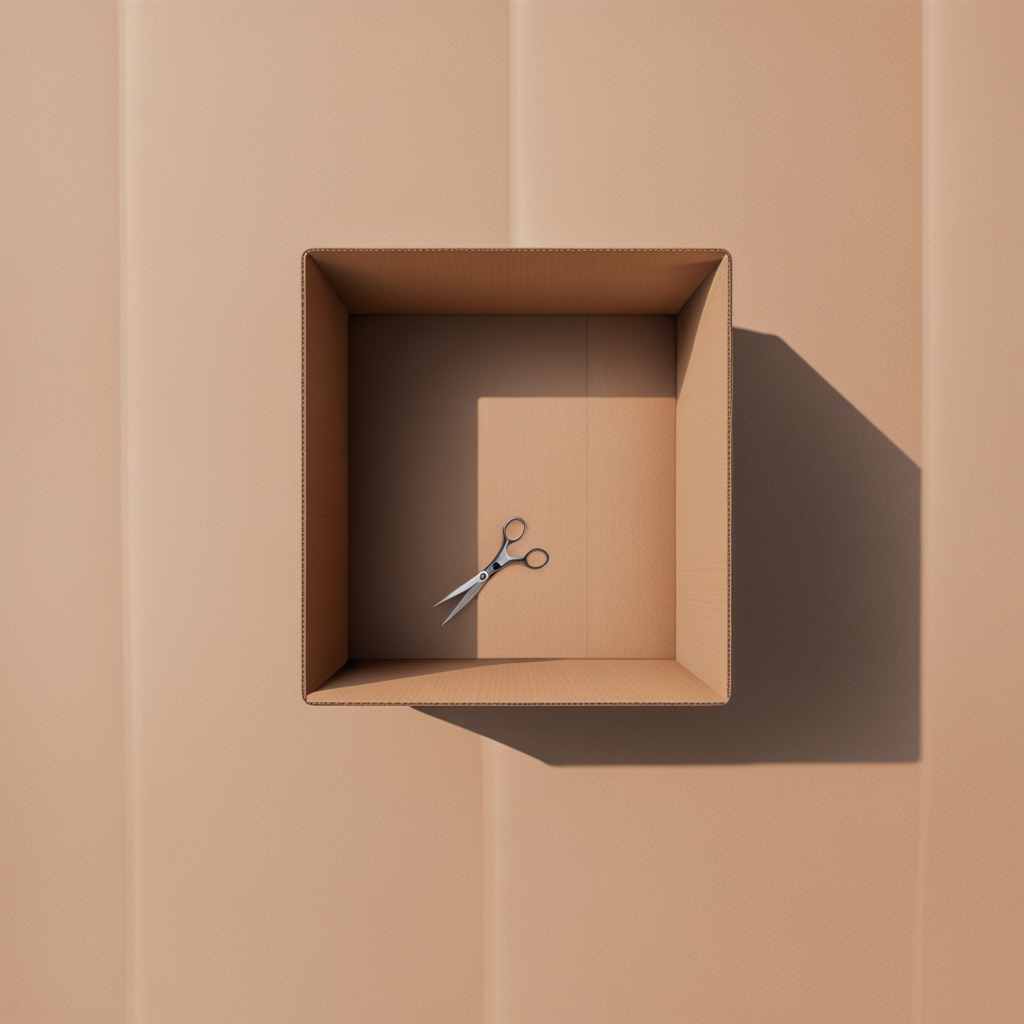
A scissor is lying on the cardboard box surface in the outdoor workshop during daytime bright natural light soft shadows slightly creased but